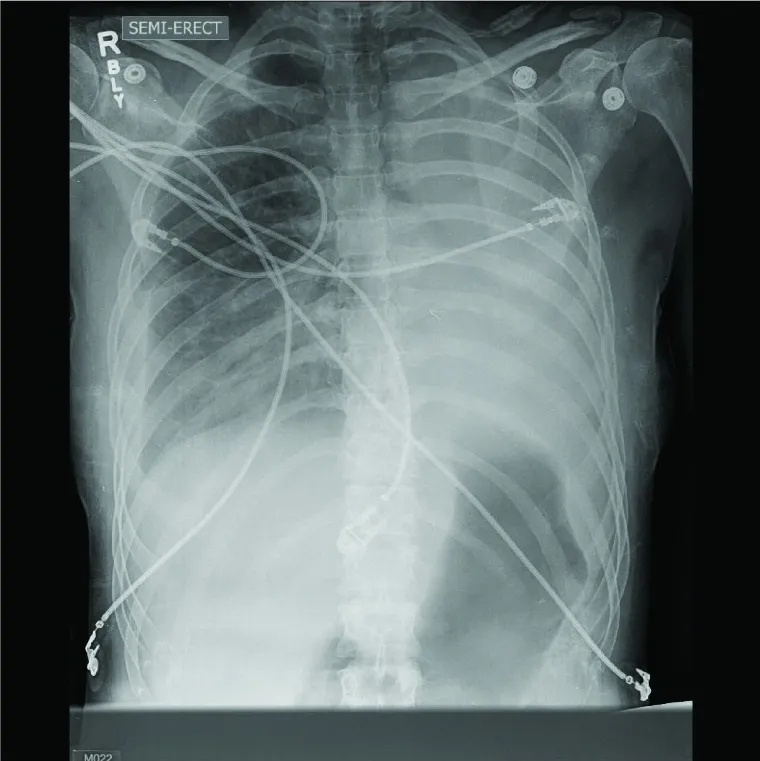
A preoperative chest X-ray showing complete collapse of the left lung.
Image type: radiology (x_ray)